Question: I'm developing project using javacv and I was able to identify polygon and I store that details in CvSeq. I try to access the points in that structure but it doesn't work for me. So please can some one explain how to access points in CvSeq structure in javacv?
For example I need to access the 8 edge points of following image. So i could be able to access the lengths of each side of the polygon.

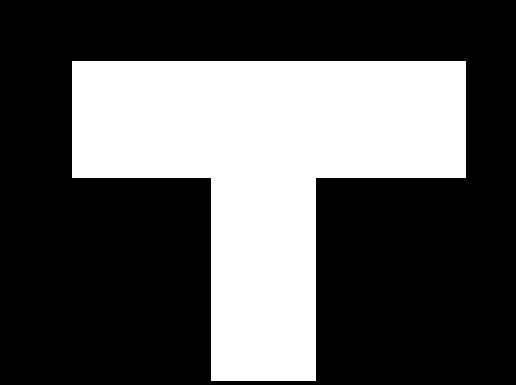
Answer: You can go through following class to identify the points of CvSeq. This method is use to identify the points in CvSeq.
'''
for(int i = 0; i < rslt.total(); i++){
CvPoint v=new CvPoint(cvGetSeqElem(rslt, i));
cvDrawCircle(image, v, 5, CvScalar.BLUE, -1, 8, 0);
System.out.println(" X value = "+v.x()+" ; Y value ="+v.y());
}
'''
In above method rslt is CvSeq that contain Contour details and in cvDrawCircle() method it will draw circle on each point with Blue color. and next line will print the x,y coordinates of each point.
'''
import com.googlecode.javacpp.Loader;
import com.googlecode.javacv.CanvasFrame;
import static com.googlecode.javacpp.Loader.*;
import static com.googlecode.javacv.cpp.opencv_core.*;
import static com.googlecode.javacv.cpp.opencv_highgui.*;
import static com.googlecode.javacv.cpp.opencv_imgproc.*;
public class Test {
public static void main(String[] args) {
CvMemStorage storage=CvMemStorage.create();
CvSeq squares = new CvContour();
squares = cvCreateSeq(0, sizeof(CvContour.class), sizeof(CvSeq.class), storage);
String path="C:/Users/Smash/Desktop/A.PNG";
IplImage src = cvLoadImage(path);//hear path is actual path to image
IplImage gry=cvCreateImage(cvGetSize(src),IPL_DEPTH_8U,1);
cvCvtColor(src, gry, CV_BGR2GRAY);
cvFindContours(gry, storage, squares, Loader.sizeof(CvContour.class), CV_RETR_EXTERNAL, CV_CHAIN_APPROX_SIMPLE);
CvSeq ss=null;
for (int i=0; i<1; i++)
{
cvDrawContours(gry, squares, CvScalar.WHITE, CV_RGB(248, 18, 18), 1, -1, 8);
ss=cvApproxPoly(squares, sizeof(CvContour.class), storage, CV_POLY_APPROX_DP, 8, 0);
}
if(!ss.isNull()){
drawPoly(src, ss);
}
}
public static void drawPoly( IplImage image, final CvSeq Poly )
{
CvSeq rslt=cvApproxPoly(Poly, Loader.sizeof(CvContour.class), cvCreateMemStorage(0), CV_POLY_APPROX_DP, cvContourPerimeter(Poly)*0.02, 0);
System.out.println(rslt.total());
for(int i = 0; i < rslt.total(); i++){
CvPoint v=new CvPoint(cvGetSeqElem(rslt, i));
cvDrawCircle(image, v, 5, CvScalar.BLUE, -1, 8, 0);
System.out.println(" X value = "+v.x()+" ; Y value ="+v.y());
}
final CanvasFrame canvas = new CanvasFrame("Point Identify");
canvas.setDefaultCloseOperation(javax.swing.JFrame.EXIT_ON_CLOSE);
canvas.showImage(image);
}
}
'''
This is the output image

This are the related x,y coordinates
'''
X value = 72 ; Y value =61
X value = 72 ; Y value =177
X value = 211 ; Y value =178
X value = 211 ; Y value =380
X value = 315 ; Y value =380
X value = 316 ; Y value =177
X value = 465 ; Y value =177
X value = 465 ; Y value =61
'''